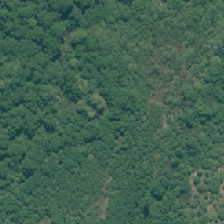
Land cover: deciduous_hardwood